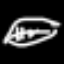
Label: leaf